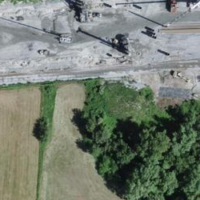
EUNIS habitat code: 57
Species observed at this site:
Pica pica
Saxicola rubicola